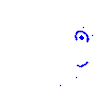
Particle: pion